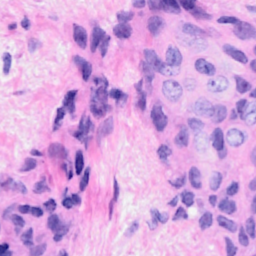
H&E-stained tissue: Breast